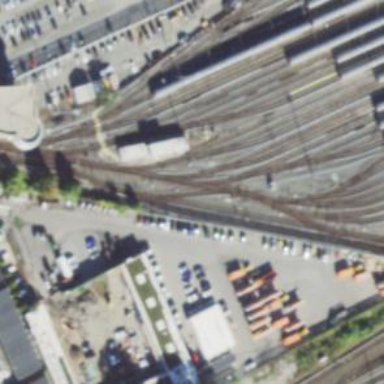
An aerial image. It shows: Electrified rail passing through service yard.